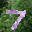
Label: 7